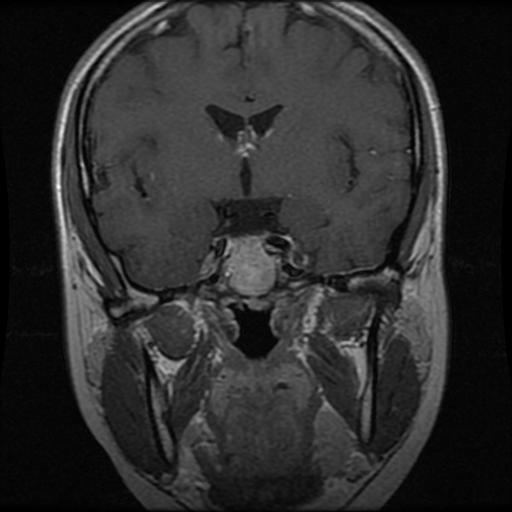
Label: pituitary